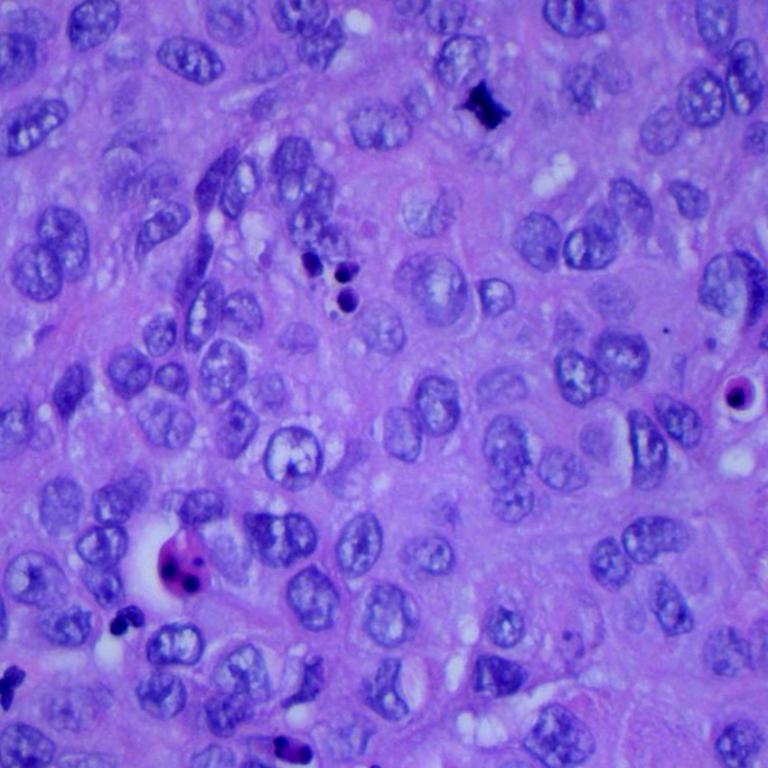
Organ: lung
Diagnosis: squamous carcinomas